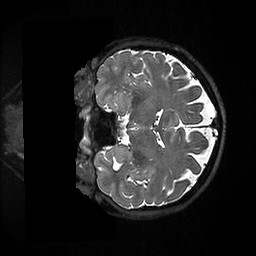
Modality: T2w
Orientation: coronal
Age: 40
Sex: female
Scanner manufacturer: ge
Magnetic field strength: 3 T
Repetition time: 3.202 s
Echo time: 0.06683 s